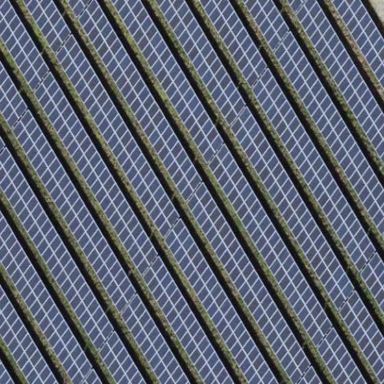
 consisting of solar photovoltaic panels."